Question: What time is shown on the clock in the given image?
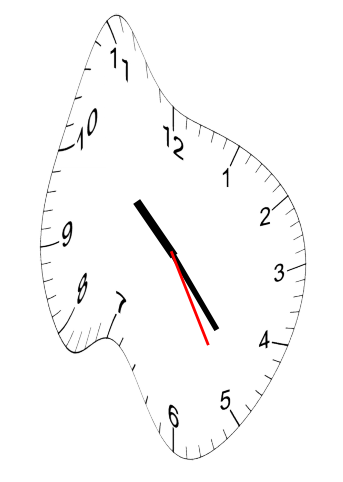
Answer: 10:23:25